Interaction volume radius: 10 \u00c5
Interaction volume height: 25 \u00c5
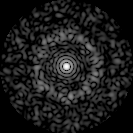
Disorder parameter: 0.8276